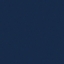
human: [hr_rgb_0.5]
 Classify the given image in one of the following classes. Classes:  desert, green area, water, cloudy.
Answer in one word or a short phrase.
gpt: water